Question: Delphi-XE2 does not seem to have a TExcelWorksheet component.
How do I get the 64-bit version of this component installed?

A download link somewhere would be way cool, but perhaps a import for Excel 2010 64 bit will also work?
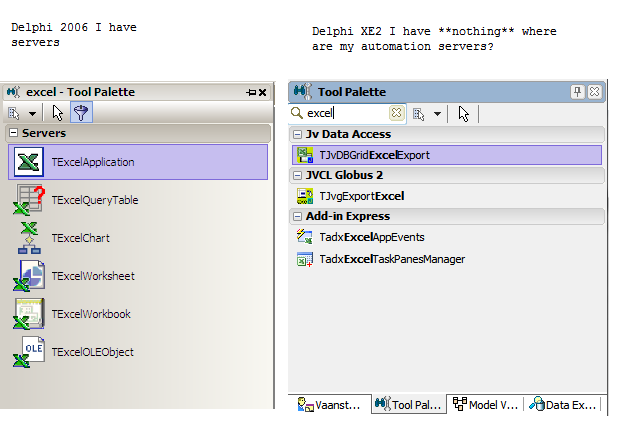
Answer: You need to install the 'dclOffice2010160.bpl' design time package.